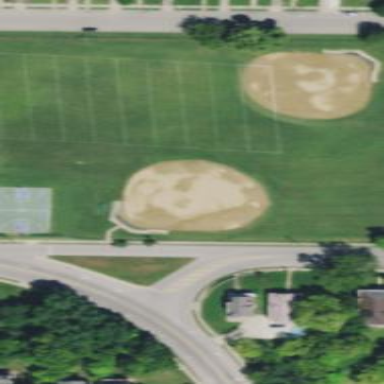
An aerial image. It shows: Baseball pitch for leisure land activities.